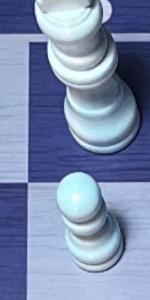
Label: Pawn_White